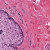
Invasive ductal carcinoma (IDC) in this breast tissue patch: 0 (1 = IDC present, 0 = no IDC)